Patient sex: M
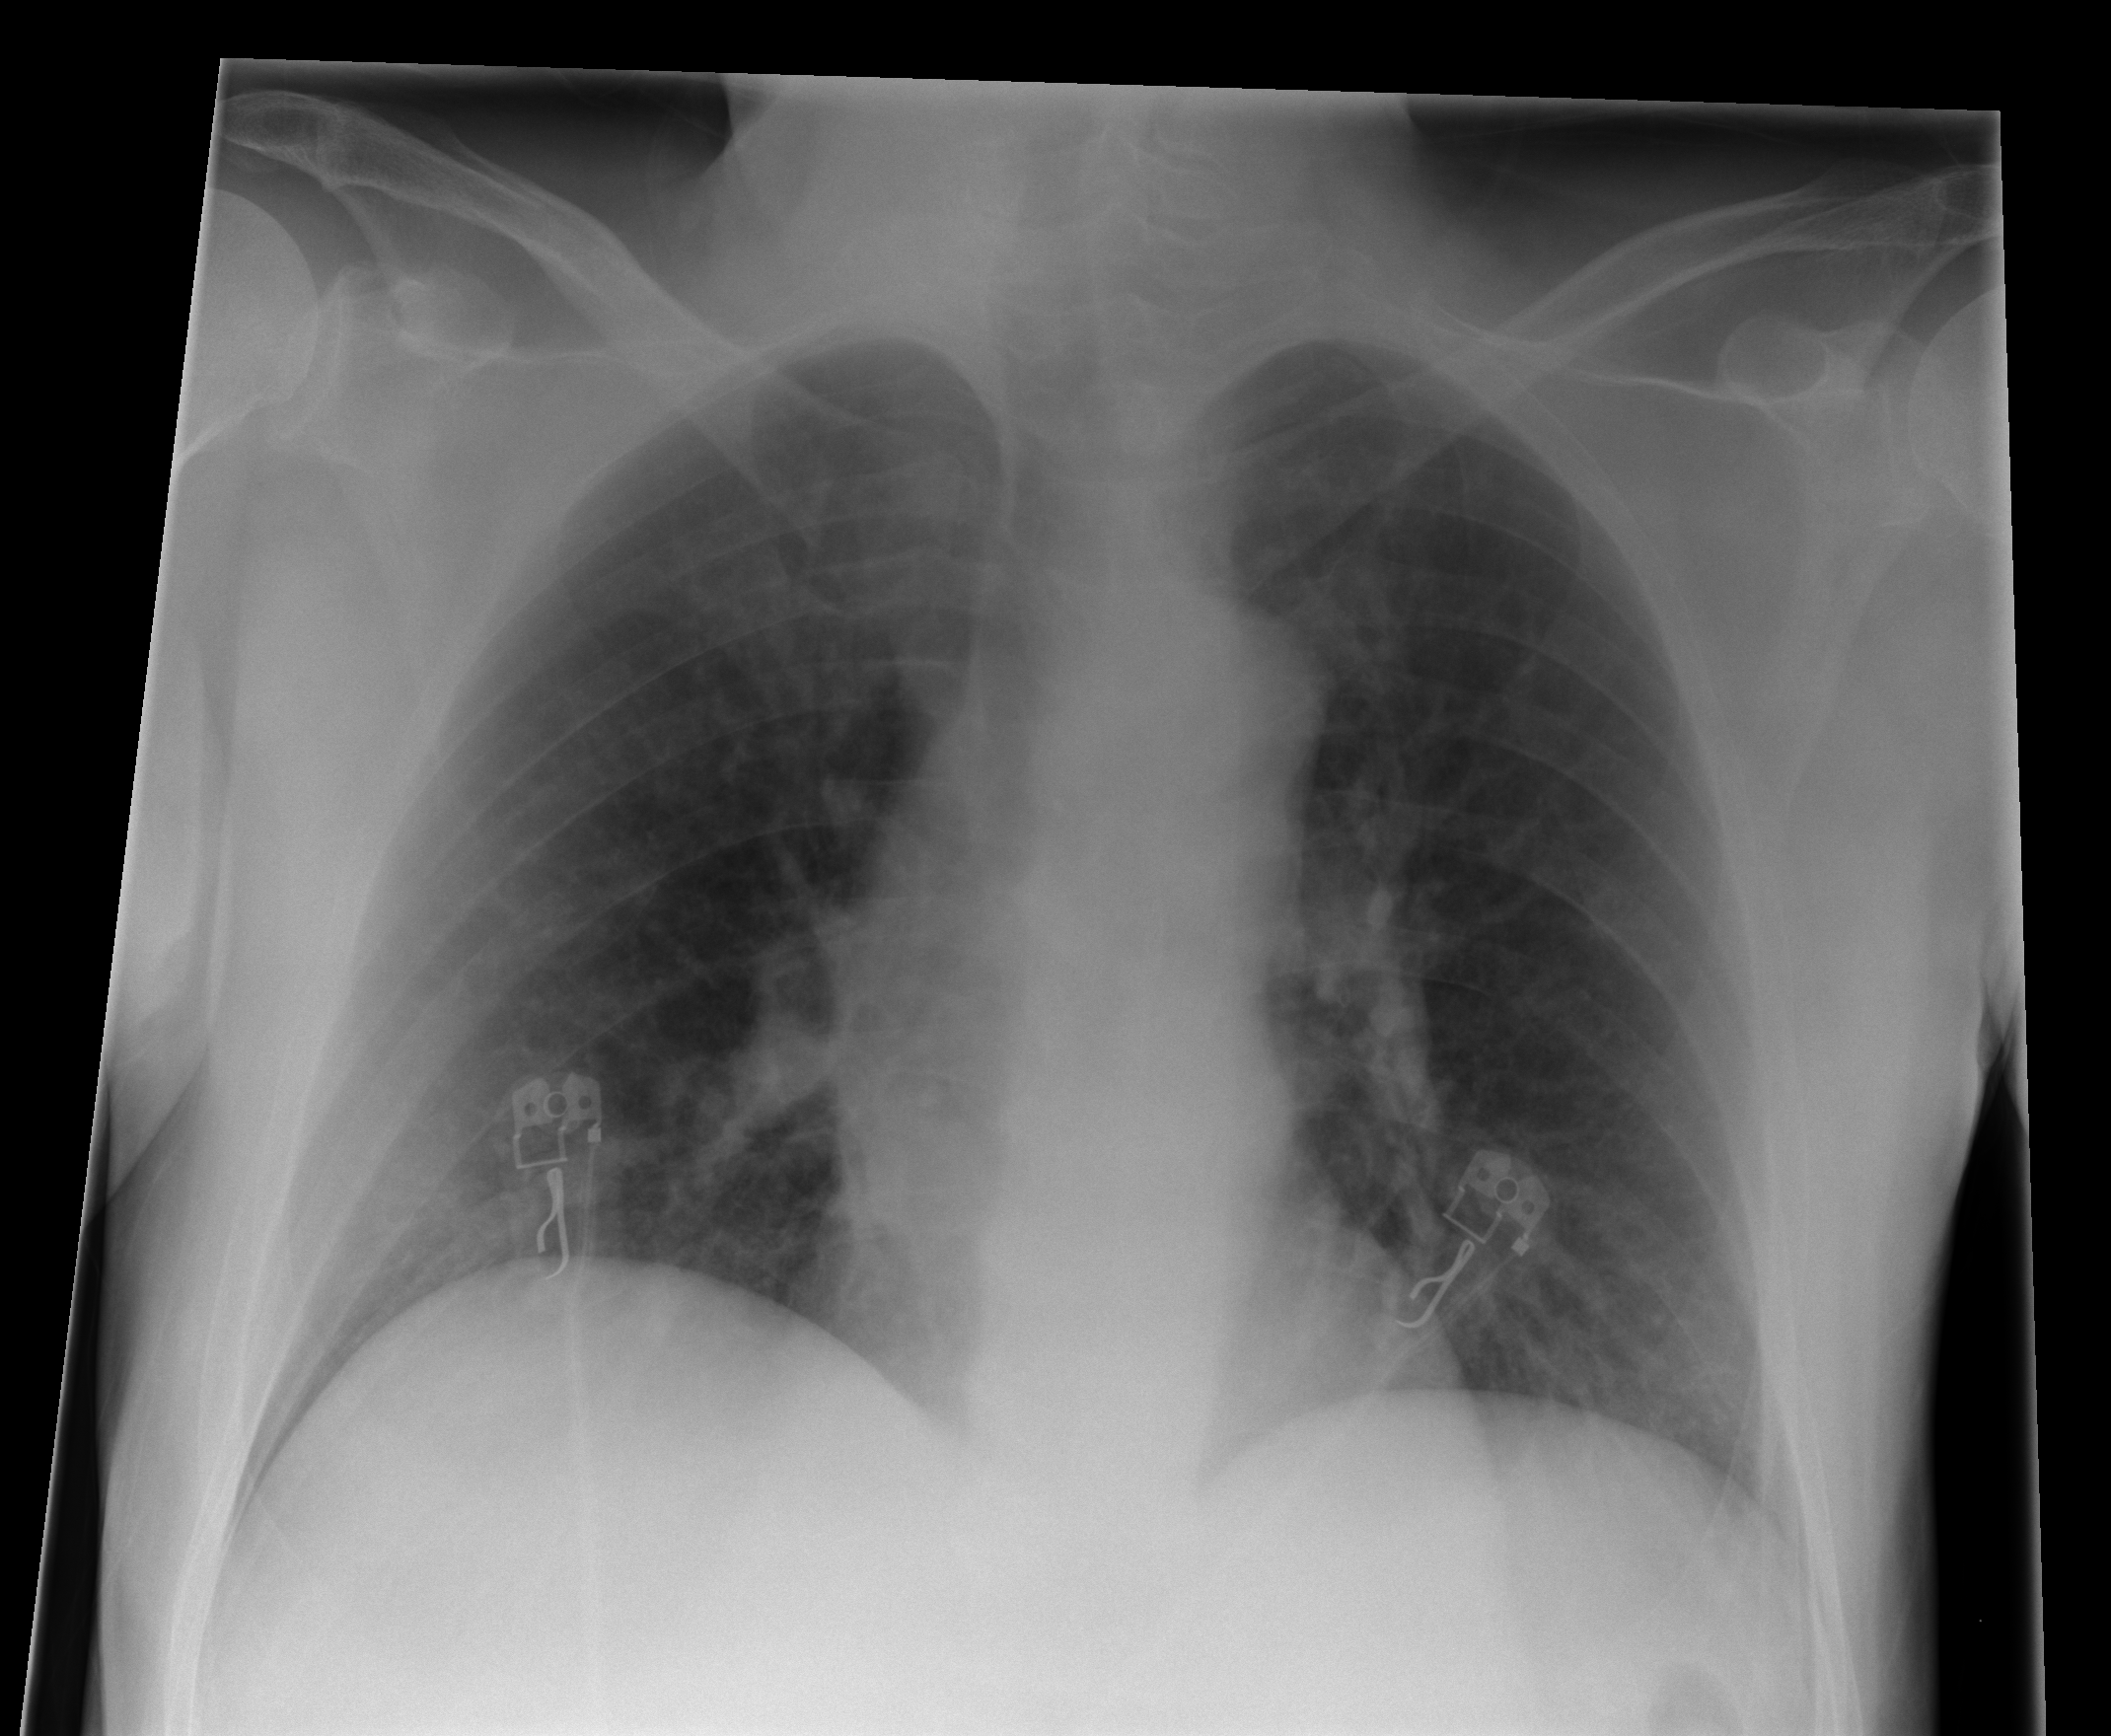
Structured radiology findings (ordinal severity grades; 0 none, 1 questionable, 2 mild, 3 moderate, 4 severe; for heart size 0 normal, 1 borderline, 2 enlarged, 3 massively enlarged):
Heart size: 0
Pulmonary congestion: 0
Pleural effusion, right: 0
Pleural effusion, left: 0
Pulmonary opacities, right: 0
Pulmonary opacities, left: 0
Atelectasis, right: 1
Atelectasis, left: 1